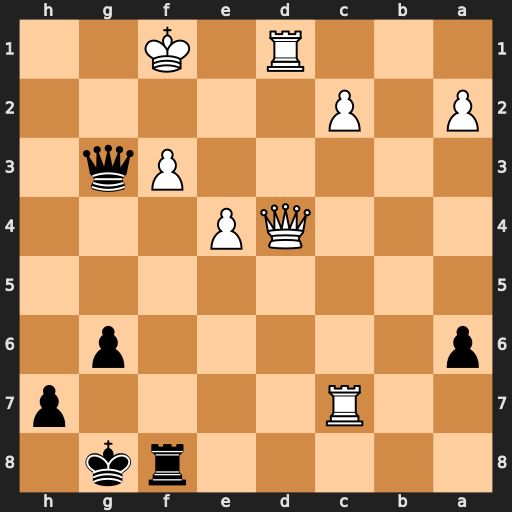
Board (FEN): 5rk1/2R4p/p5p1/8/3QP3/5Pq1/P1P5/3R1K2
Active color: b
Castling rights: -
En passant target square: -
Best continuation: Rxf3+ Ke2 Qg2+ Ke1 Rf1#